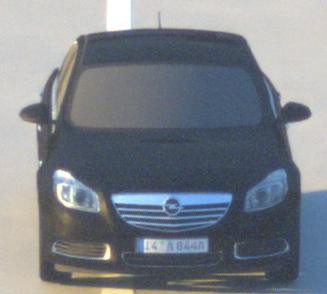
Make: Opel
Model: Insignia 1.6
Detailed model: Insignia (A) Notch Back
Model produced from: 2008/11
Model produced until: 2008/12
Doors: 4
Color: black
Road condition: dry road
Daytime: sunrise or sunset
Contrast: medium contrast